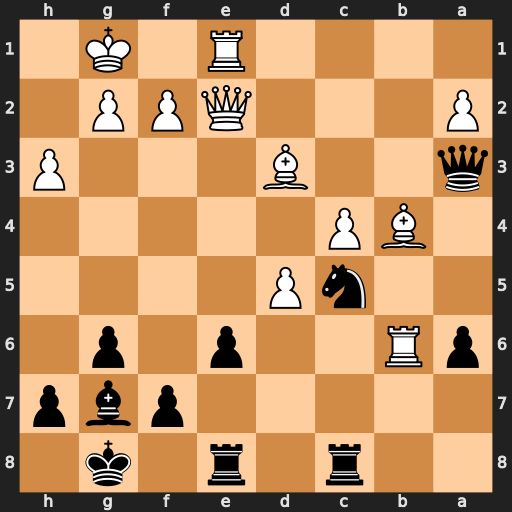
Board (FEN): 2r1r1k1/5pbp/pR2p1p1/2nP4/1BP5/q2B3P/P3QPP1/4R1K1
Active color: b
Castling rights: -
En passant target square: -
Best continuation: Qxd3 Bxc5 Qxe2 Rxe2 Rxc5